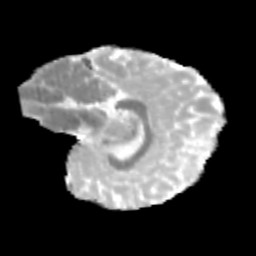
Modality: MD
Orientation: sagittal
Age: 12
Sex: female
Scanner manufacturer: siemens
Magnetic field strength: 3 T
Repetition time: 3.8 s
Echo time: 0.07 s